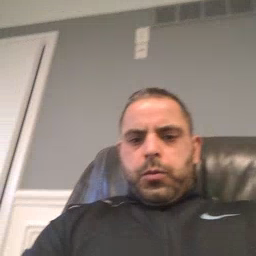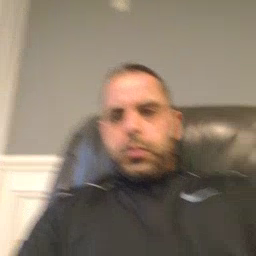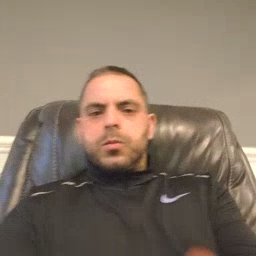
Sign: not